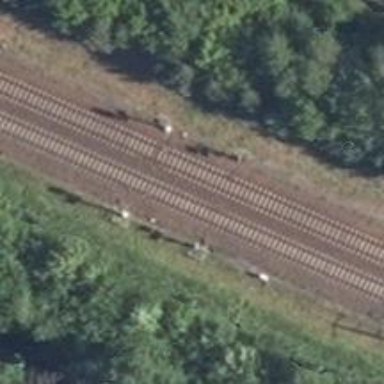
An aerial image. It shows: Railway signal.